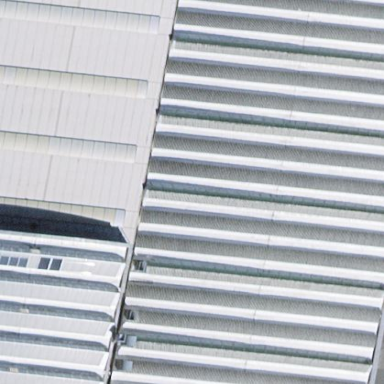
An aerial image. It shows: Industrial building.